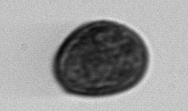
Label: Prorocentrum